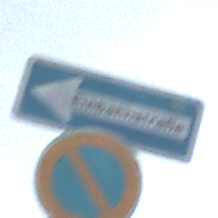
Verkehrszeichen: EinbahnstrasseLinksweisend
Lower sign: EingeschraenktesHalteverbot
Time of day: Midday
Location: Outdoor (Suburban)
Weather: Overcast
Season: NotSpecified
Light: Natural